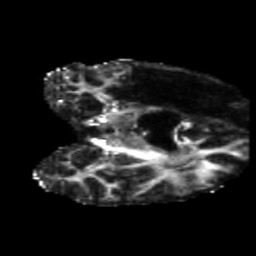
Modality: FA
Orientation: coronal
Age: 49
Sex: male
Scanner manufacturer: siemens
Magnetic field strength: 3 T
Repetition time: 5.47 s
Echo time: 0.0854 s